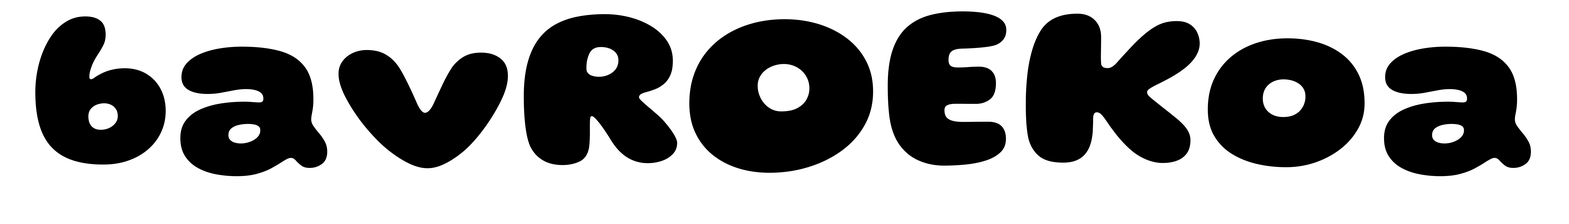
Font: Gluten_ExtraBold